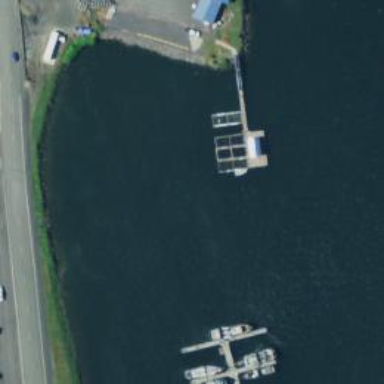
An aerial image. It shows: Man-made pier.